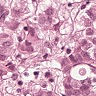
Metastatic tissue present: yes